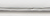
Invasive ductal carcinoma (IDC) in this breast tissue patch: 0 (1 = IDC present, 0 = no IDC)